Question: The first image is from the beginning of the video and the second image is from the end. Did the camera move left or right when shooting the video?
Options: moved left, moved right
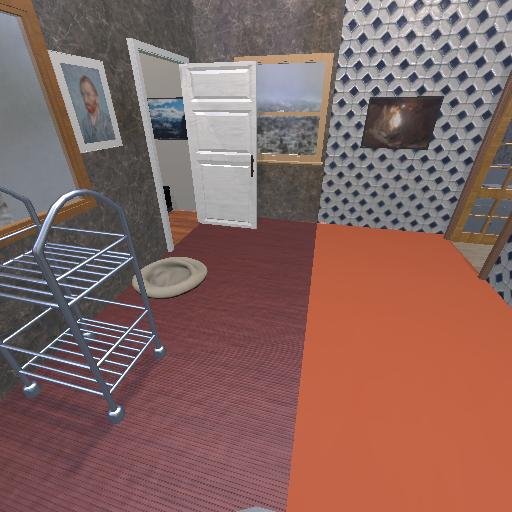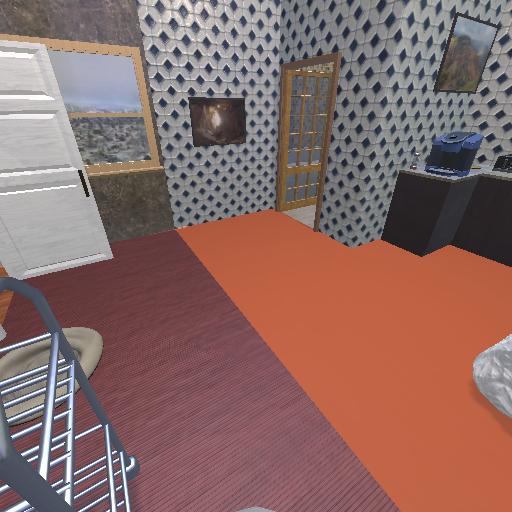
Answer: moved left